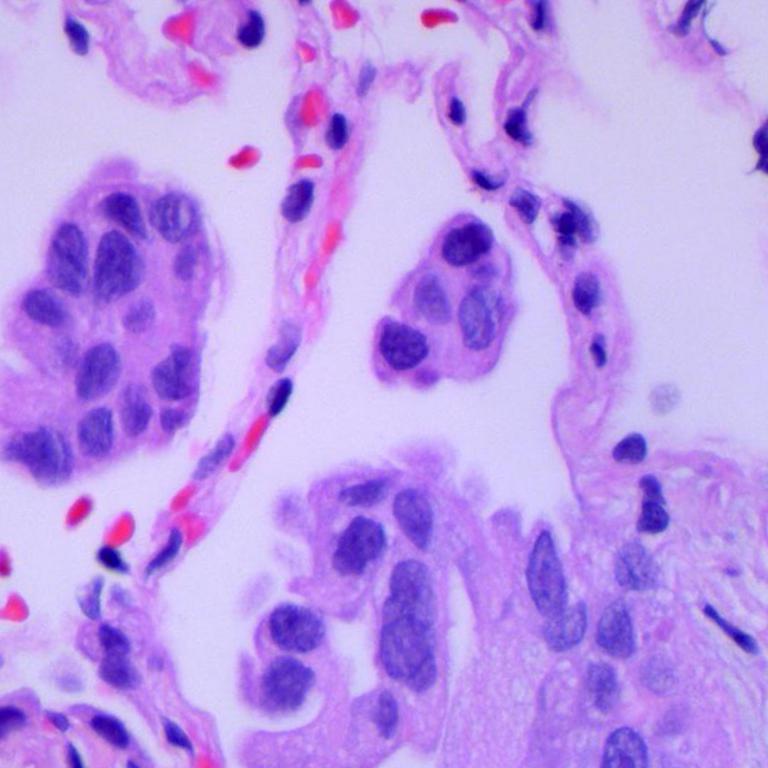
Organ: lung
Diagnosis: adenocarcinomas